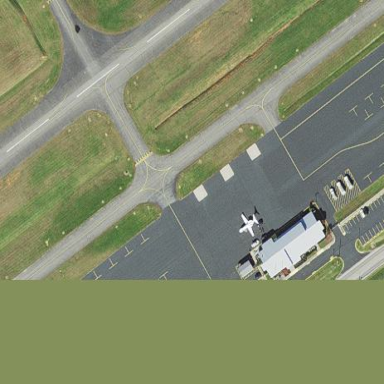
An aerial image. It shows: Apron at the airport.